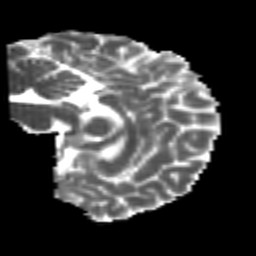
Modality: MD
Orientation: sagittal
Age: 22
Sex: male
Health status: healthy
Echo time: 0.074 s